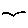
Label: bird